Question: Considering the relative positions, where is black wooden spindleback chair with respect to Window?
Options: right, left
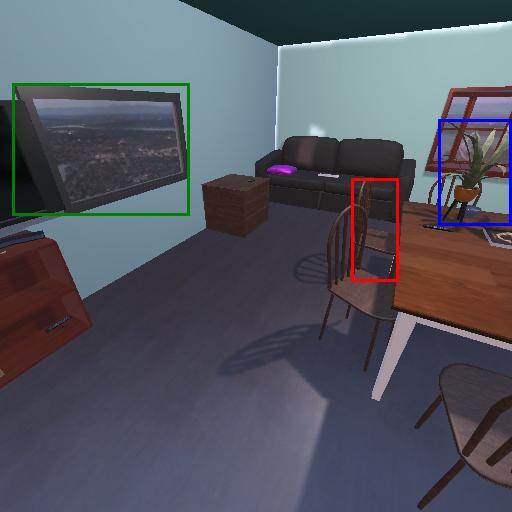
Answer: right